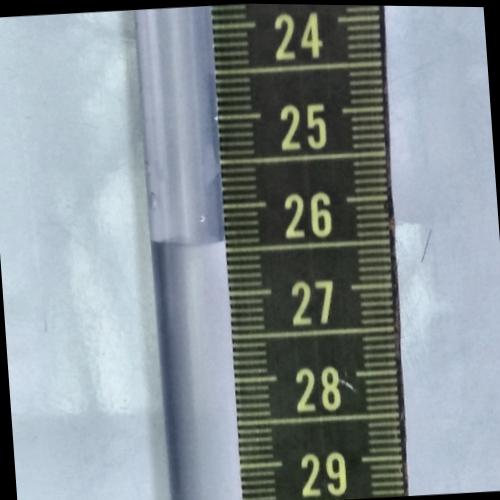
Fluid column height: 26.4 cm